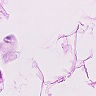
Metastatic tissue present: no